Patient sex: F
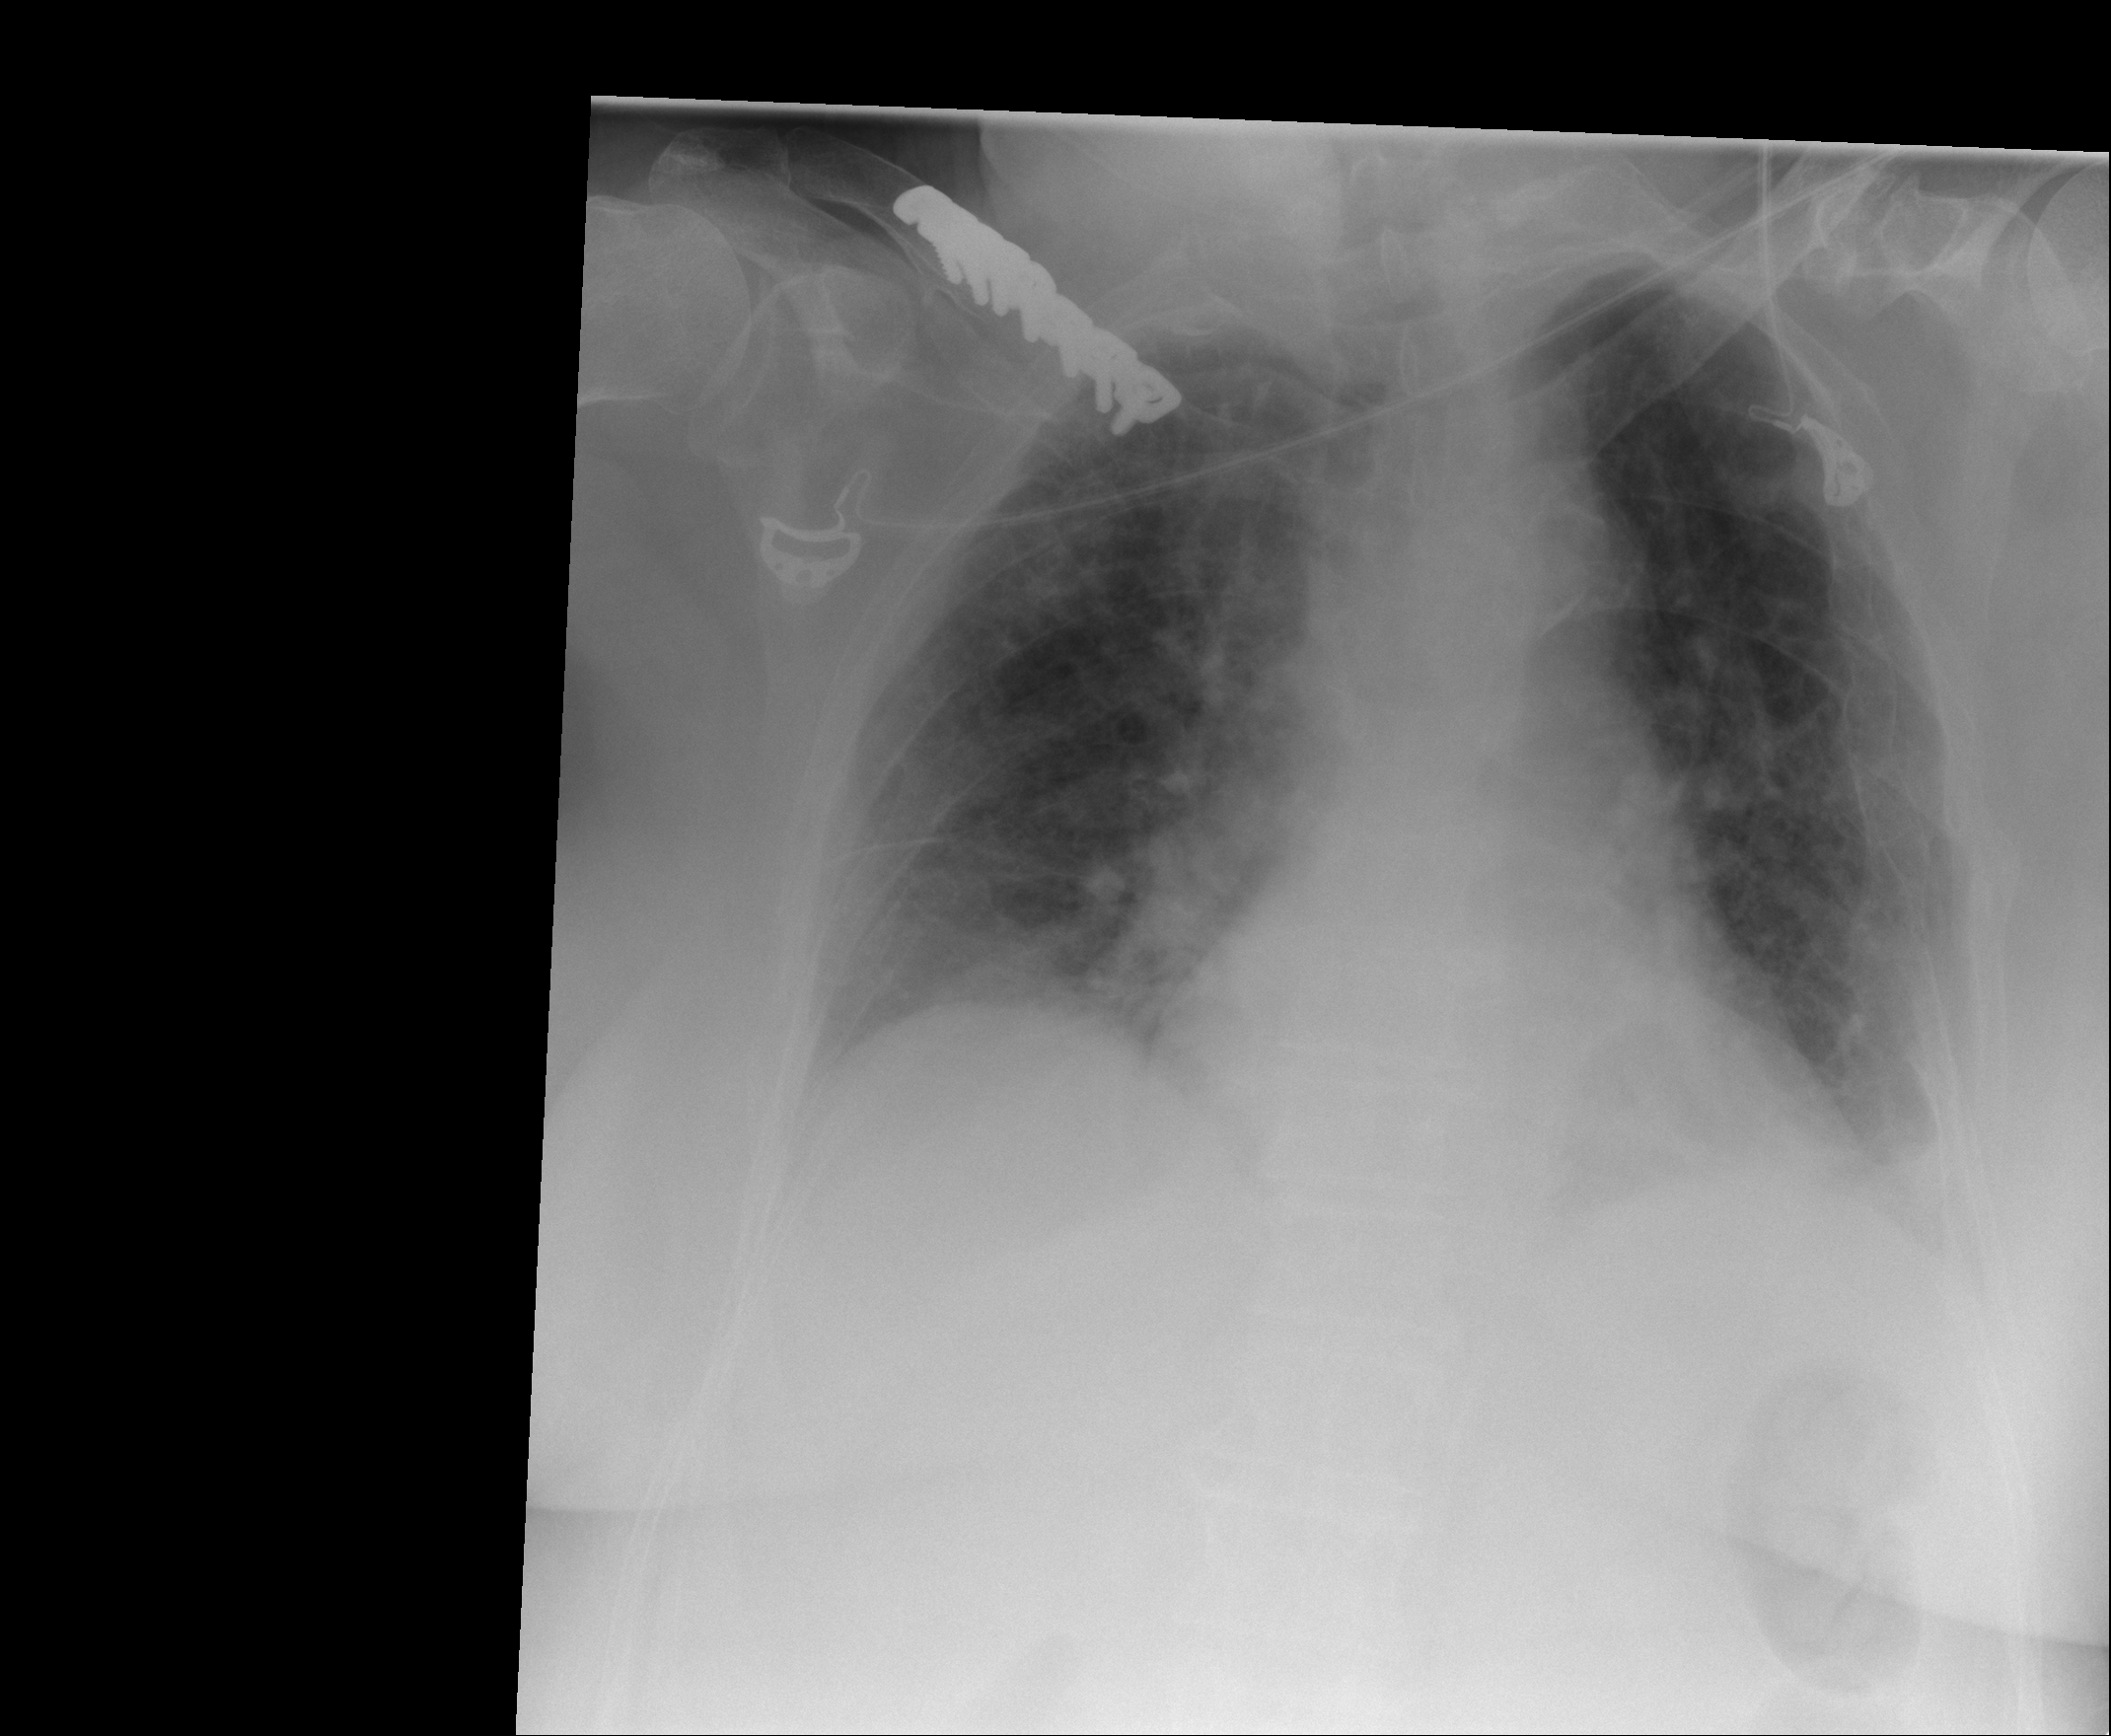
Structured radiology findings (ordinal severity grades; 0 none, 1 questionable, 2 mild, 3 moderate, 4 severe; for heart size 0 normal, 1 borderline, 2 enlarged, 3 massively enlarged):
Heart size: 2
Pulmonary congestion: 3
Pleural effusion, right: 2
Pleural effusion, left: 2
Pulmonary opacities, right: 0
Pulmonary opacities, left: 0
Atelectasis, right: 2
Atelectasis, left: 2